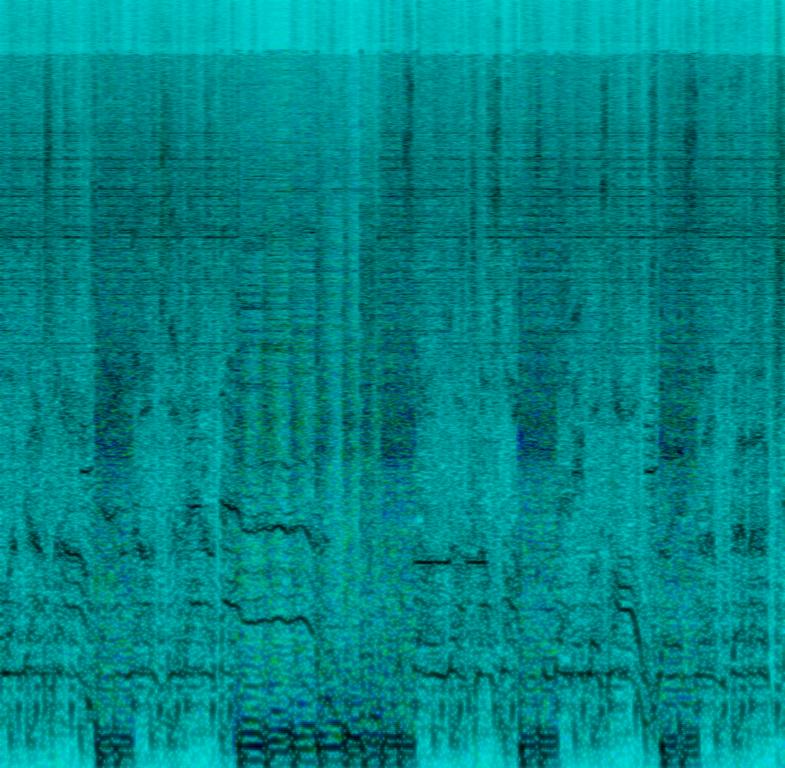
A male voice is screaming aggressively and loud while a acoustic drum set is playing a drum&bass groove along with a distorted e-guitar and bass playing the bassnotes along with the drums: Than the drums breaks into another part changing the beat along with the guitar and the bass while the male voice is screaming in a high frequency. The music sounds energetic and aggressive. This song may be playing at a live concert.